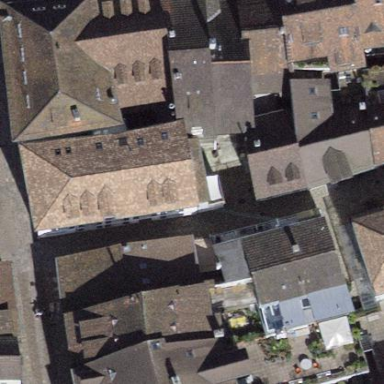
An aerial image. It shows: Building with tiled roof.